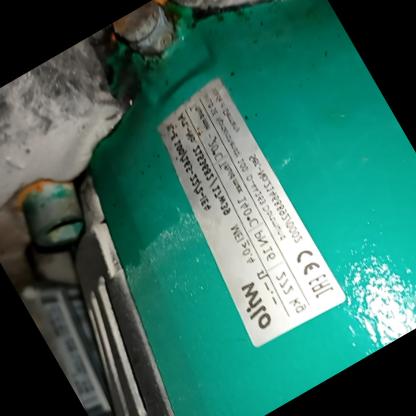
Klasa: tabliczka-znamionowa